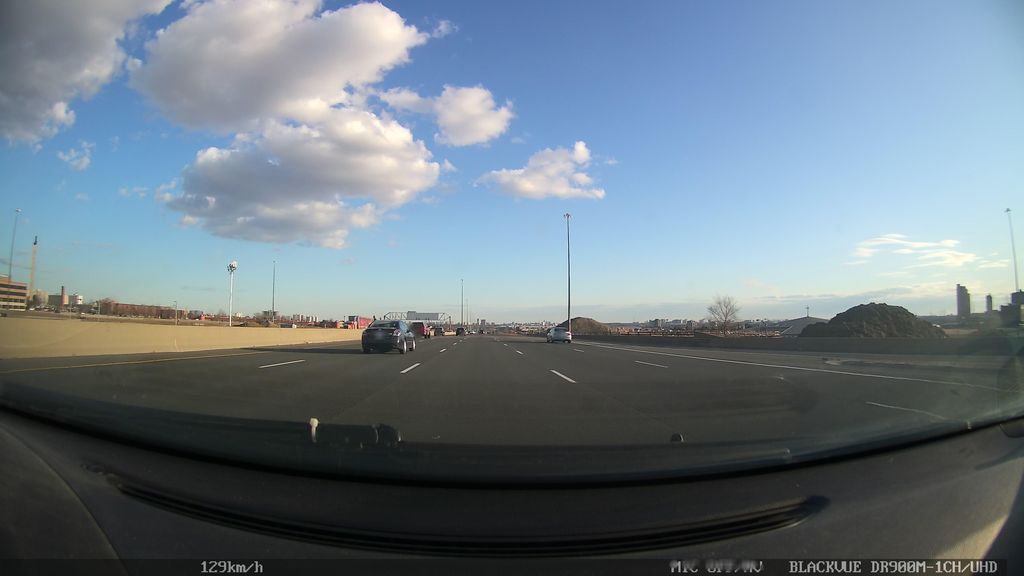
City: toronto